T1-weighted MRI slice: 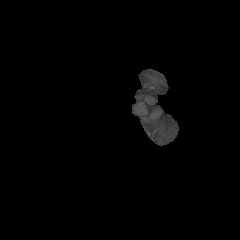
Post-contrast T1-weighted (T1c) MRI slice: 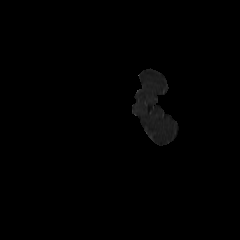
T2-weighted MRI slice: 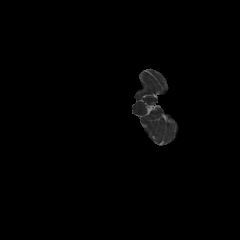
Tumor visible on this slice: no